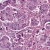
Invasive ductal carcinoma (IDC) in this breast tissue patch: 1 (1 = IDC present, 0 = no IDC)